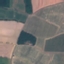
Label: PermanentCrop